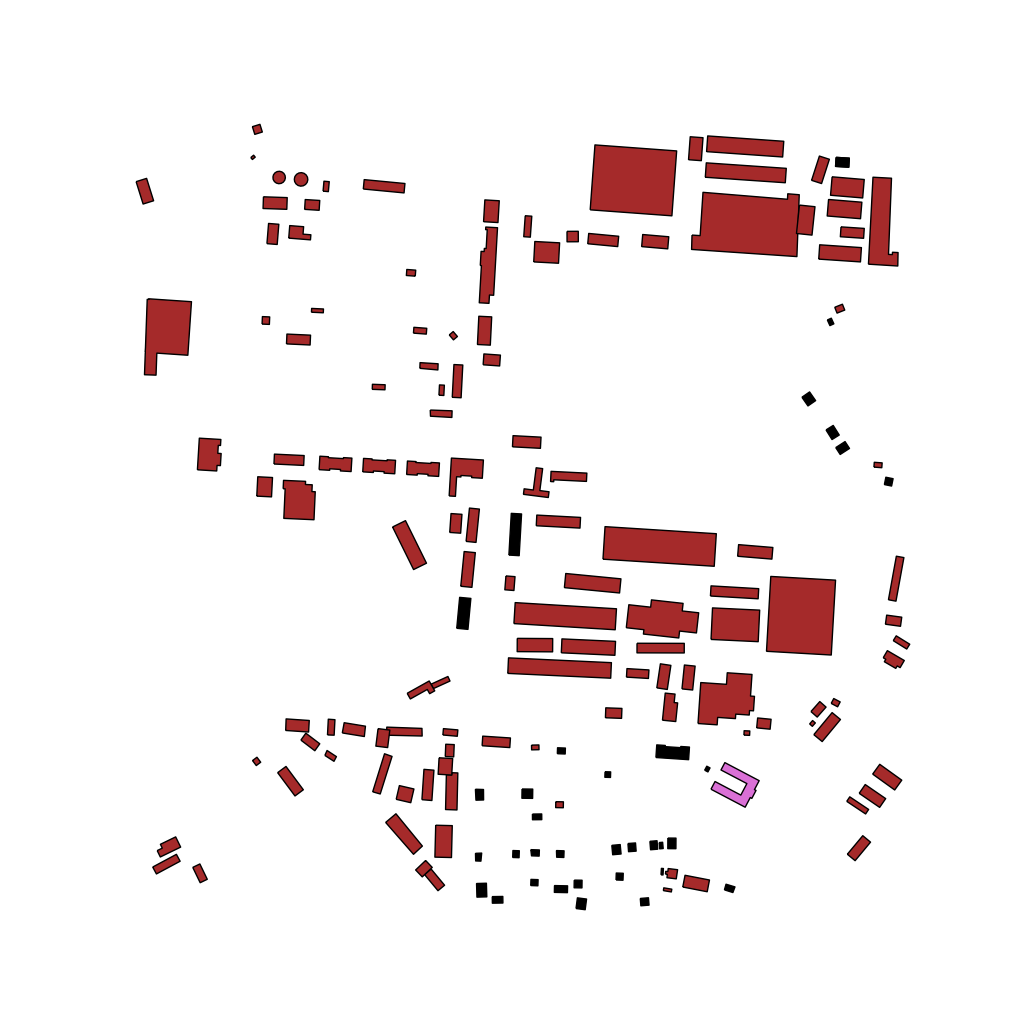
Tags: overhead vector_map, industrial, recreation, residential, transport, soviet, individual_rise, low_rise, density_1, Building, College, Facility, 1.0 km²